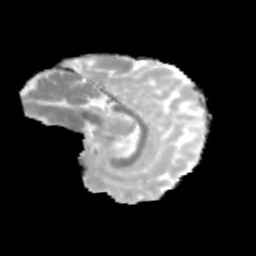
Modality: MD
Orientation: sagittal
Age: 13
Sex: male
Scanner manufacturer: siemens
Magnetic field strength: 3 T
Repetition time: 3.8 s
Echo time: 0.07 s